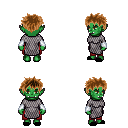
a pixel art fantasy rpg character, female body template, orc, green skin, chain mail, red pants, brown bedhead hairstyle, white cloth bracers, black slippers, four views (front, back, left, right), 2x2 character sprite sheet, small pixel art, hard edges, no anti-aliasing